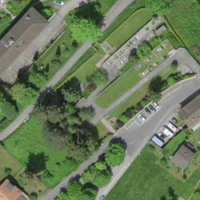
EUNIS habitat code: 55
Species observed at this site:
Geum rivale
Acer pseudoplatanus
Bistorta officinalis